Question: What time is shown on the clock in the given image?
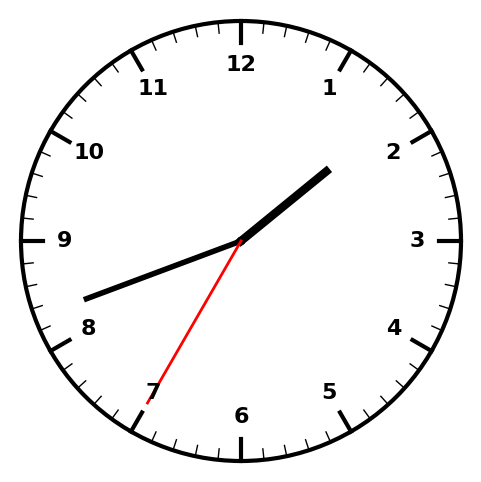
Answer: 01:41:35